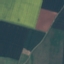
Land use / land cover: AnnualCrop